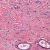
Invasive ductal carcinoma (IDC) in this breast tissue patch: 1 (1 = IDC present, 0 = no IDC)